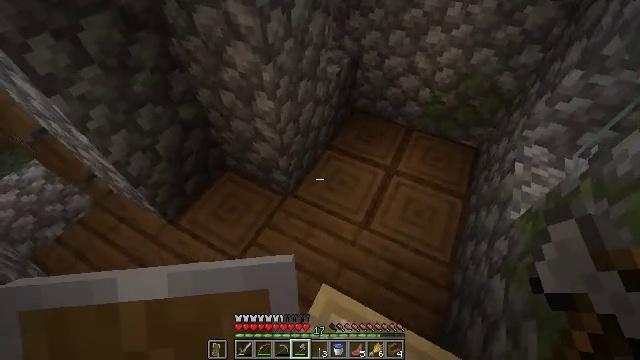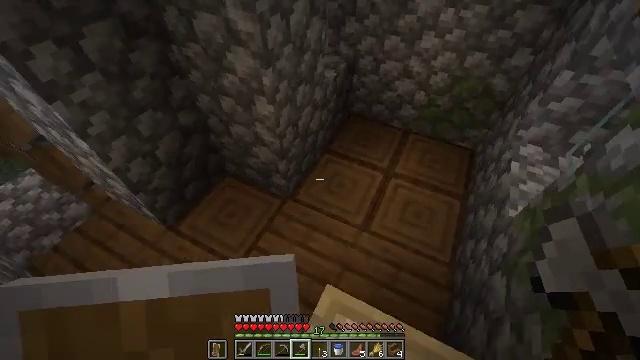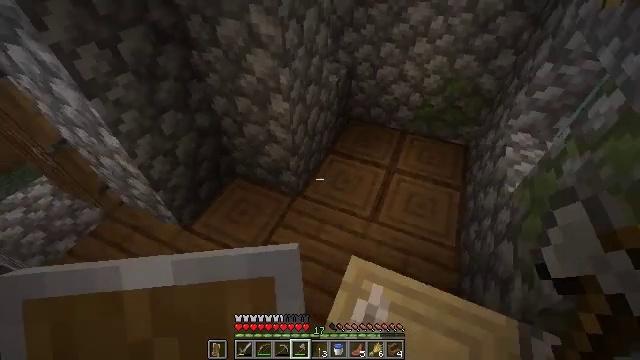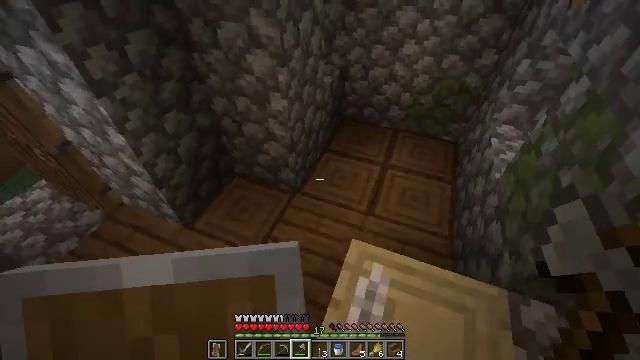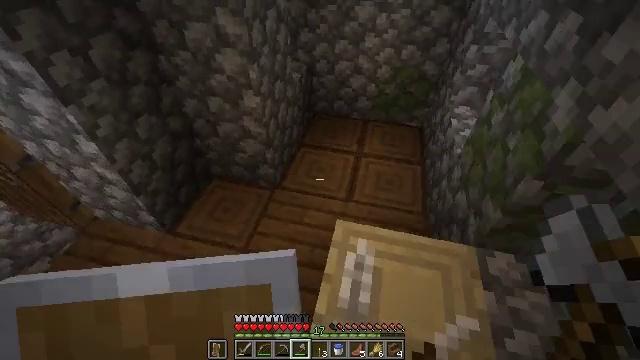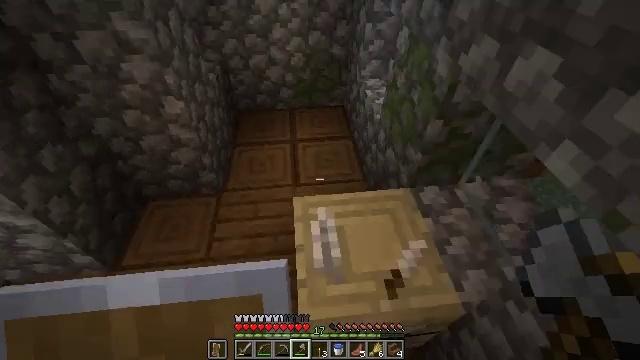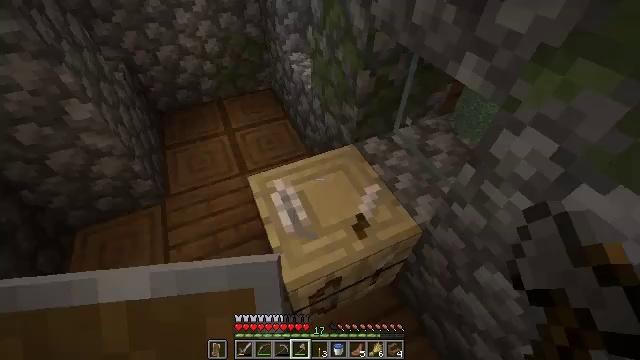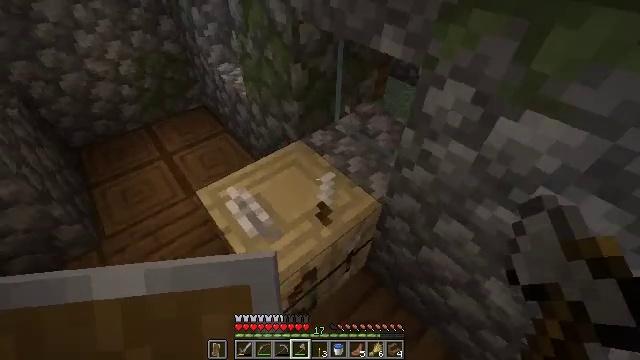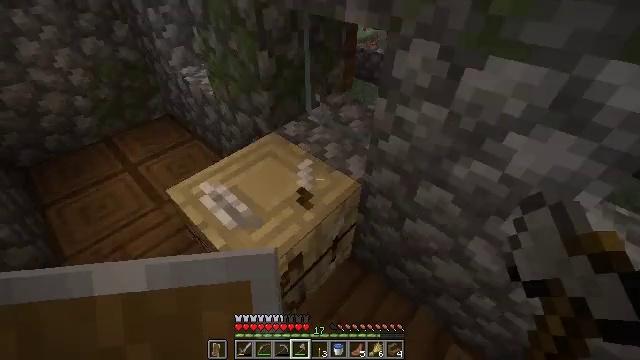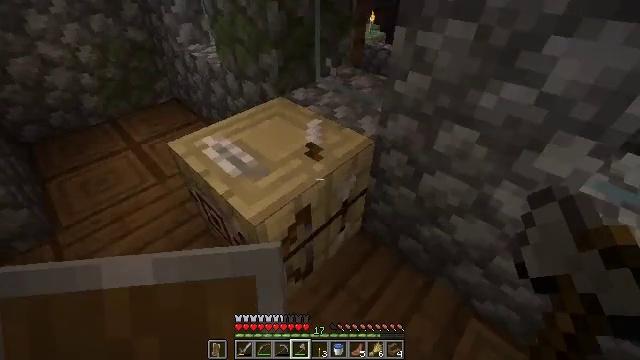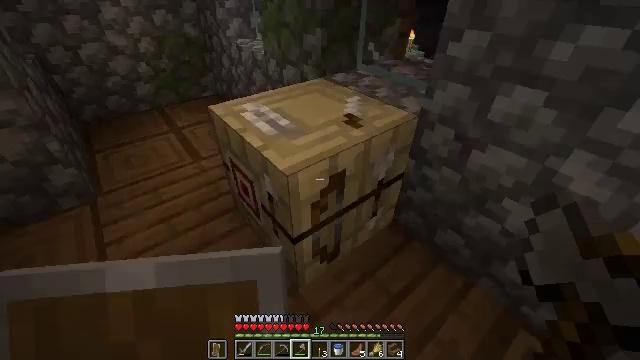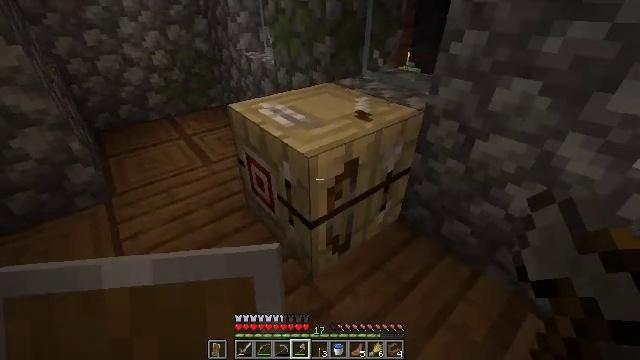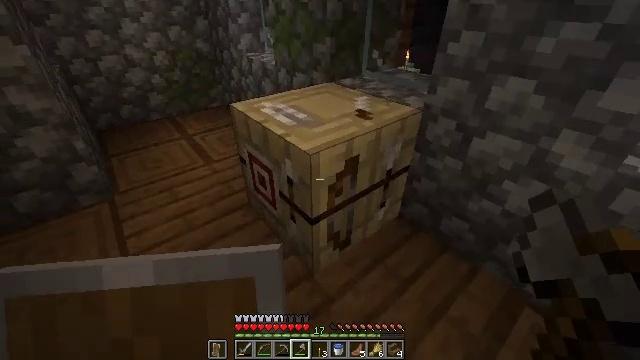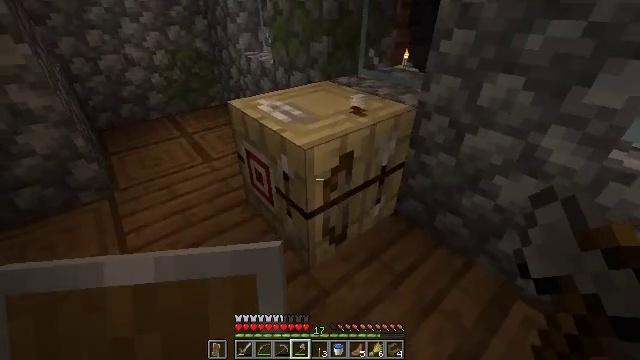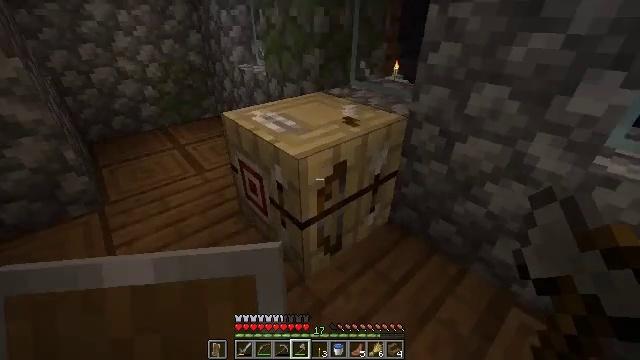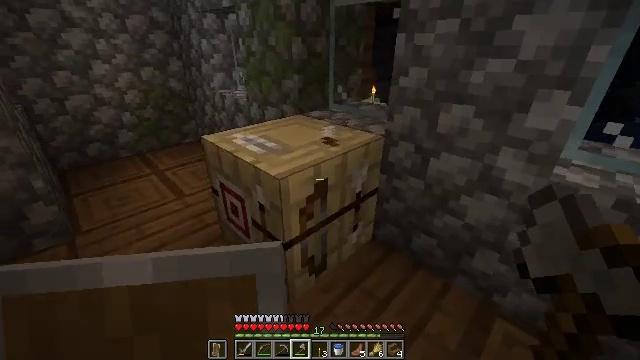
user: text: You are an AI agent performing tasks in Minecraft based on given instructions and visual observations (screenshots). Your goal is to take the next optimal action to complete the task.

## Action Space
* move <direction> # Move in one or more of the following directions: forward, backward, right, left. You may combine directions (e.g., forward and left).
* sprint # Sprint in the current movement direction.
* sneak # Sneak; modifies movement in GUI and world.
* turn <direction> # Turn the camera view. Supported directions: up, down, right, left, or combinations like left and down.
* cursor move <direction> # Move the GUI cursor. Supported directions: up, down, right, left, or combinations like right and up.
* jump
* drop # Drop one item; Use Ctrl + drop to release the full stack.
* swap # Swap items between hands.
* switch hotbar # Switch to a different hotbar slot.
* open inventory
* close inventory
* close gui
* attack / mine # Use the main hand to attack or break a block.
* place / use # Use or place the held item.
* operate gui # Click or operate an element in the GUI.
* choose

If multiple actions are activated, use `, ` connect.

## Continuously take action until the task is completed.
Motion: motion action
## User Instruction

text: Mine the spruce trapdoor by breaking it.
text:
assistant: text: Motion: move back and move left, turn right and up
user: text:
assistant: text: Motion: move back, turn right and up
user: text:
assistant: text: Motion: move back, turn right and up
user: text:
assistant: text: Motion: move back and move left, turn right
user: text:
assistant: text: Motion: move back and move left, turn right
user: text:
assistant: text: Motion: move back and move left, turn right and down
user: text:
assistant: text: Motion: move back and move left, turn right and up
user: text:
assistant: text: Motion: move back and move left, turn right and up
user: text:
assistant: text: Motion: move back and move left, turn left and up
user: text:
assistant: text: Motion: move back and move left, turn left and up
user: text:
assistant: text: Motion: move back and move left, turn up
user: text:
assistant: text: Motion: move back and move left
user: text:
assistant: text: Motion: move back and move left
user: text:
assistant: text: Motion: move back and move left, turn right and up
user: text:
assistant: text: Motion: move back and move left, turn right and up
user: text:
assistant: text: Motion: no_op
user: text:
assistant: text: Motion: move left
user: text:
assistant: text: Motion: move left
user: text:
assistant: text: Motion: move left
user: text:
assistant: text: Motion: move left
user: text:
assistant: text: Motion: move left, turn left
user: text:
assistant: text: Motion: move forward and move left, turn left and down
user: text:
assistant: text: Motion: move forward and move left
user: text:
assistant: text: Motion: move forward and move left, turn right and down
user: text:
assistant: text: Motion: move left, turn right and down
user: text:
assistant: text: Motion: move left, turn right and up
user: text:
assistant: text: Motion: turn right and up
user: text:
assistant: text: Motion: turn right and up
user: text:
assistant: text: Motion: turn right and up
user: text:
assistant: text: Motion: turn right